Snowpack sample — Snodgrass Mountain, Crested Butte, Colorado (2/4/25, 12:06 PM MST)
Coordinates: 38.923, -106.968
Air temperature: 35 °F
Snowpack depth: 80 cm
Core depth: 40 cm
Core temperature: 32 °F
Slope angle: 14°, slope face: 78°
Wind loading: low
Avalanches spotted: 0
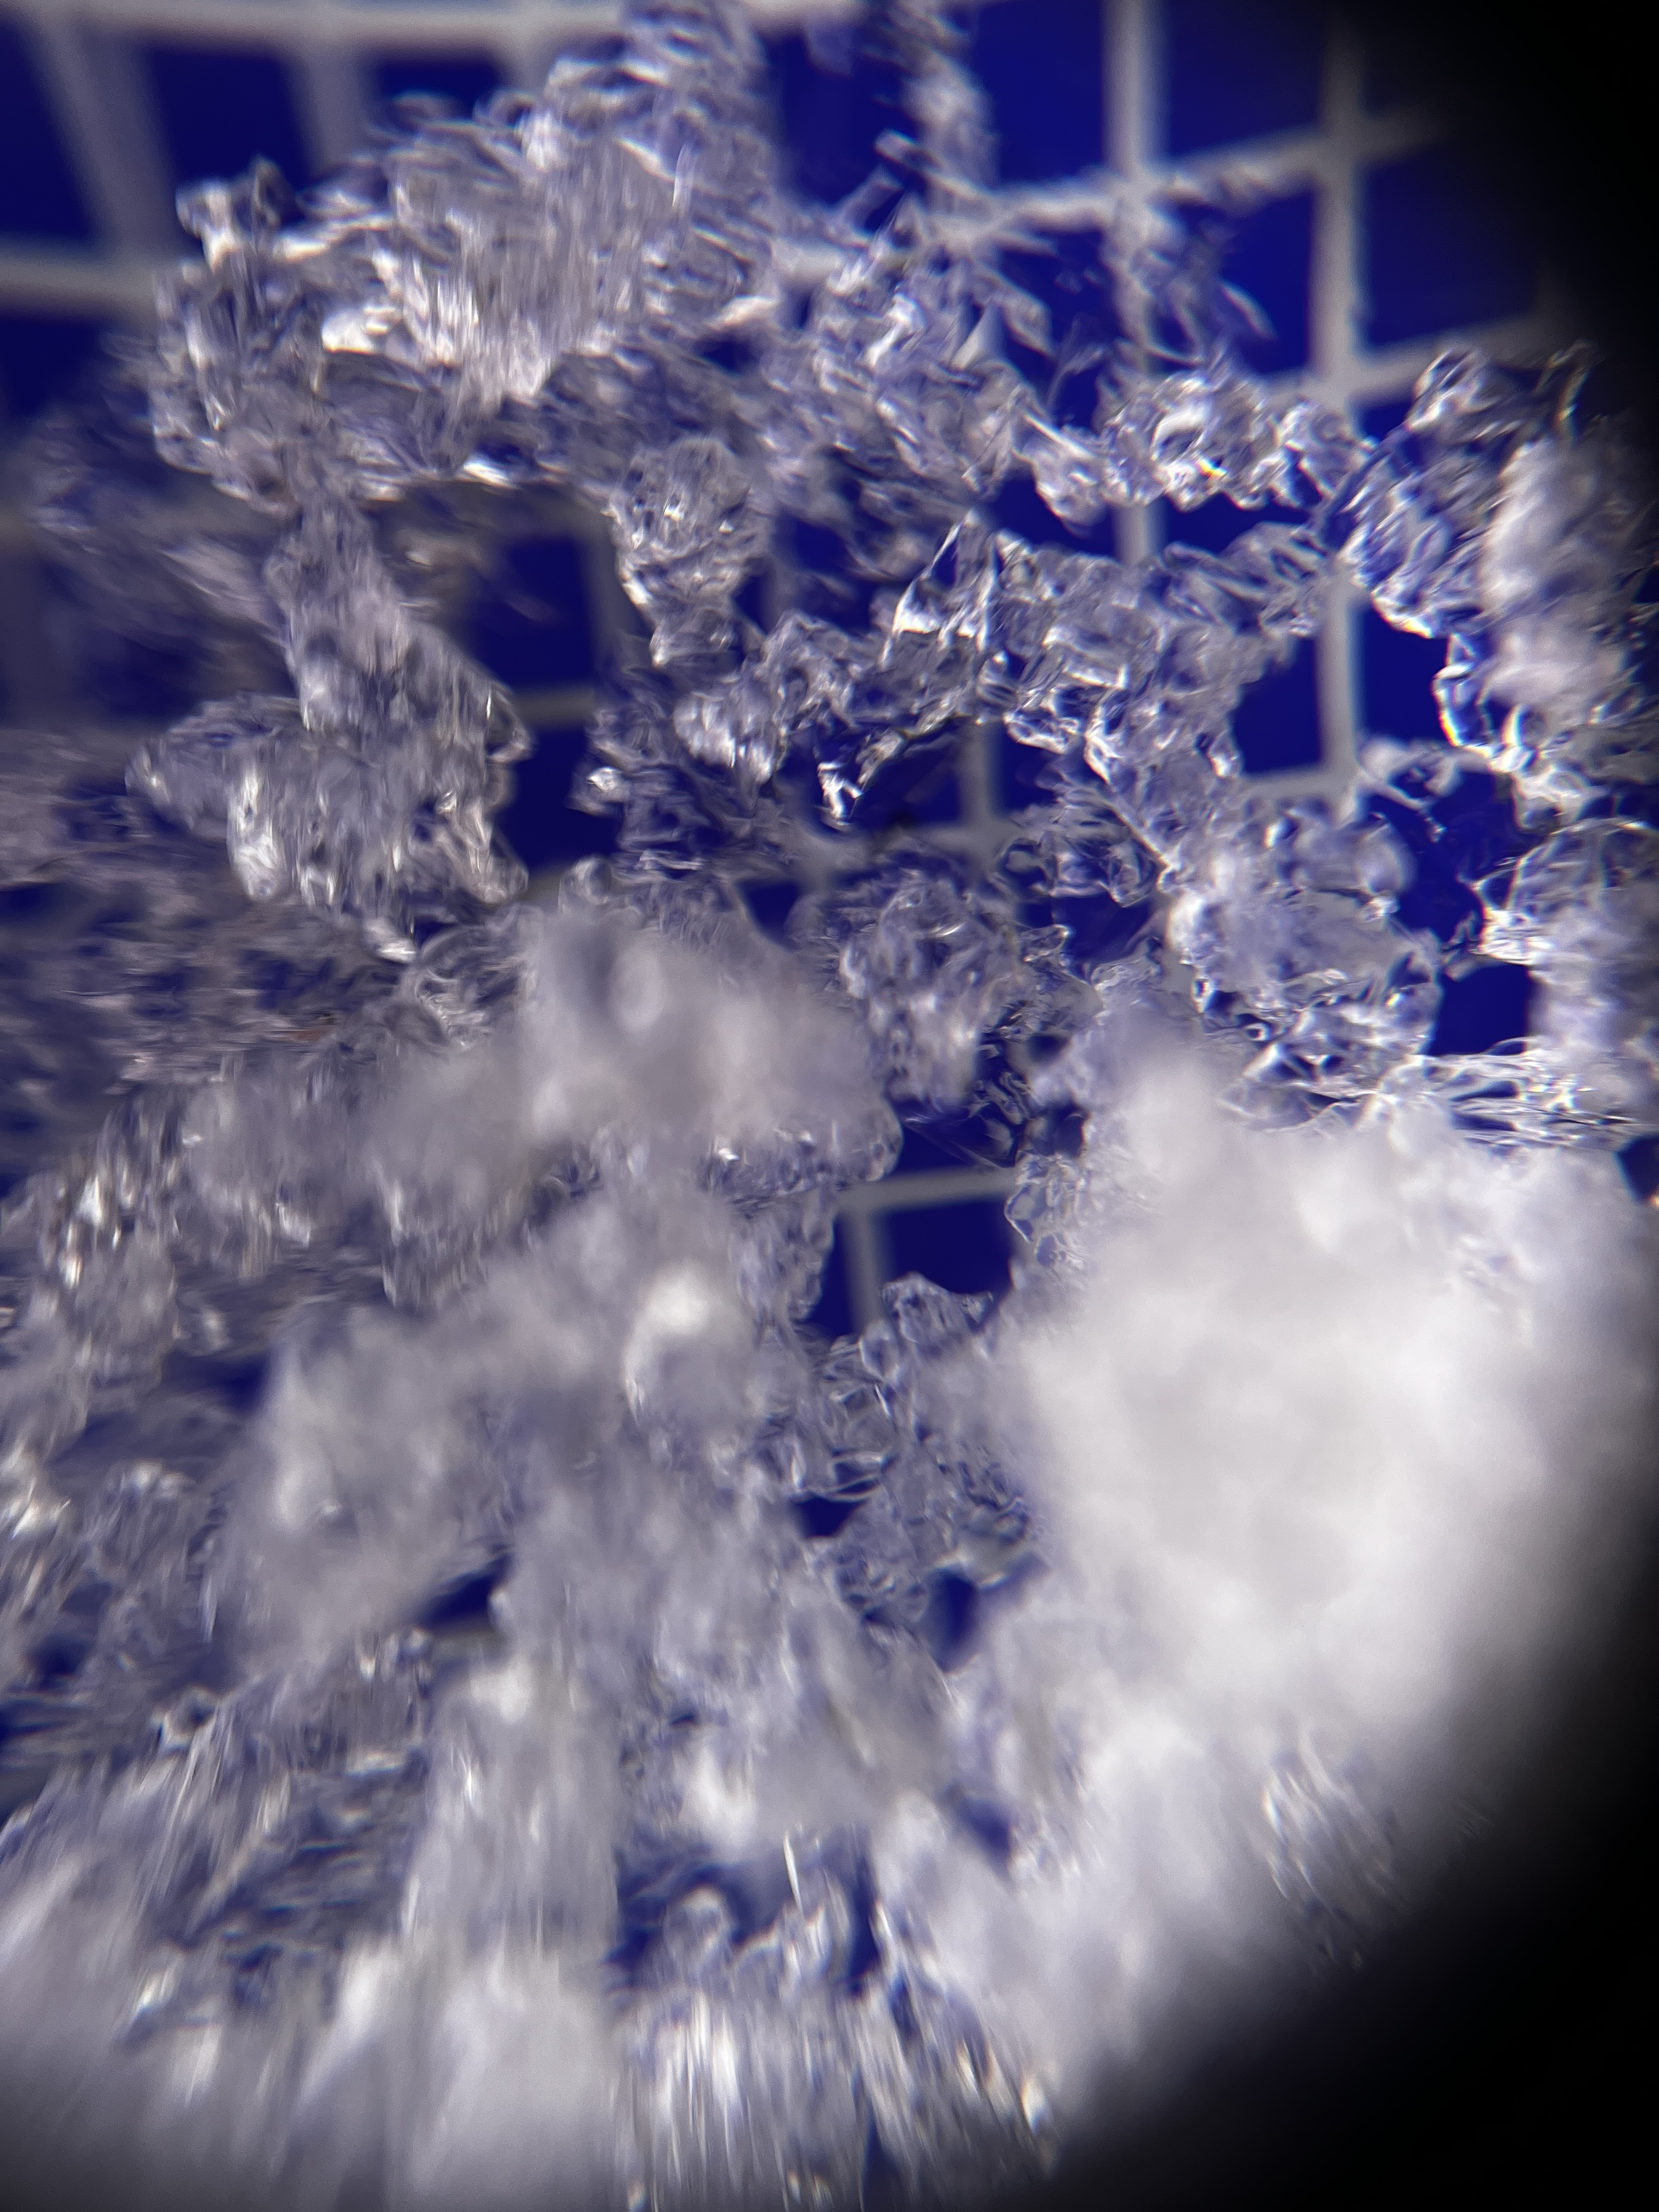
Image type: magnified_profile
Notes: No avalanches nearby, unusually warm weather for the last month reported by residents, Collected 25 yards from treeline